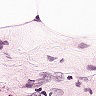
Metastatic tissue present: no